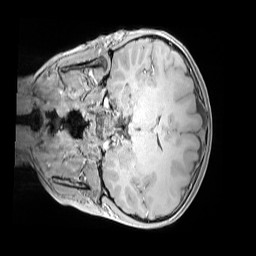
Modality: MP2RAGE
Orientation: coronal
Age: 11
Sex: male
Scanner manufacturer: siemens
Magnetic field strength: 3 T
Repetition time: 4 s
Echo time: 0.00303 s